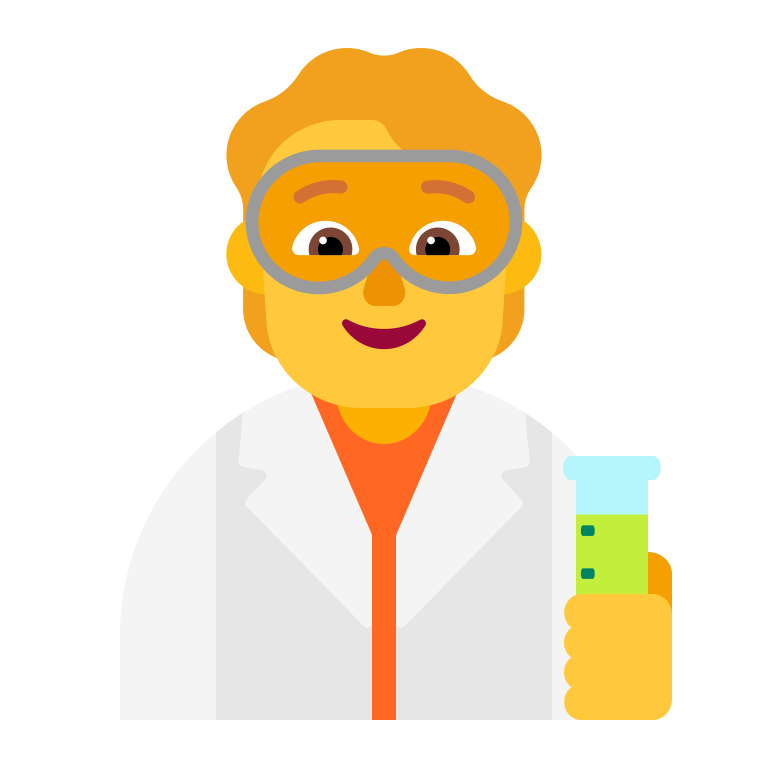
scientist flat default